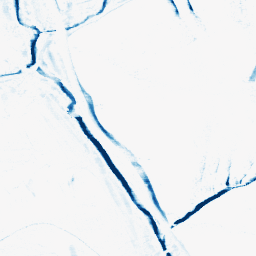
Category: morphological
Decomposition family: morphological_rect
Decomposition parameters: operation: closing
width: 10
height: 3
Upsampling method: lanczos
Upsampling parameters: scale: 2
Upsampling scale: 2